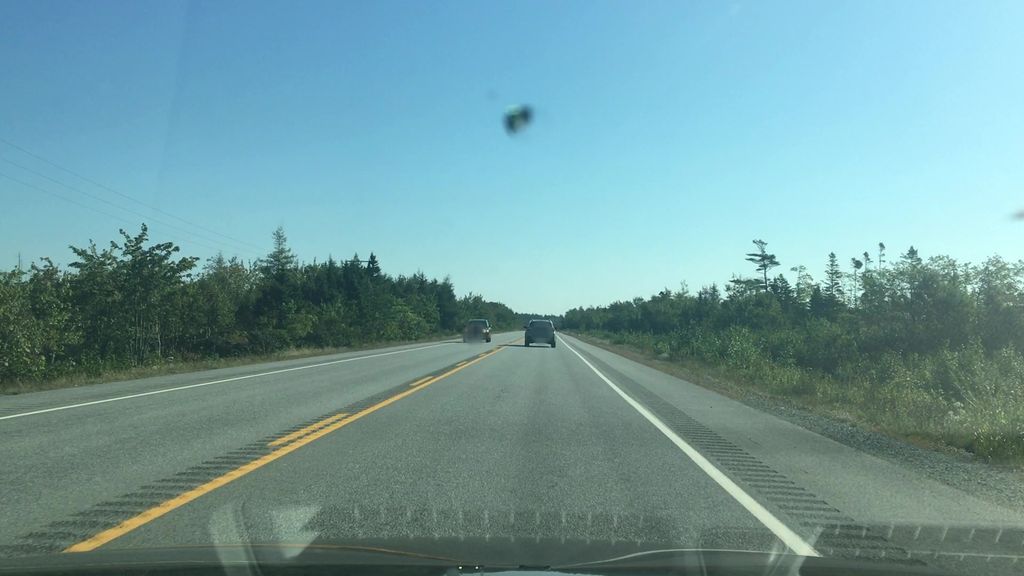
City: halifax